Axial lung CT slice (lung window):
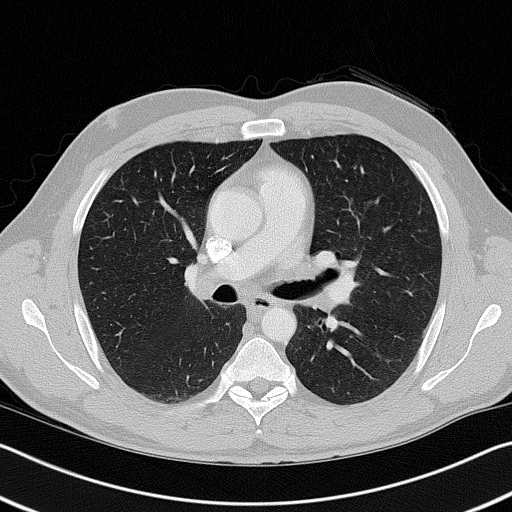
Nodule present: no